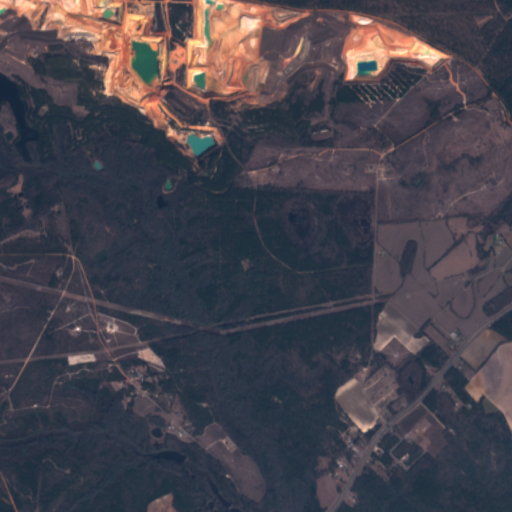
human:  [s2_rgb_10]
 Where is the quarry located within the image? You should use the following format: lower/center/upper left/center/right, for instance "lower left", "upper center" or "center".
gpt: The quarry is located in the upper of the image.
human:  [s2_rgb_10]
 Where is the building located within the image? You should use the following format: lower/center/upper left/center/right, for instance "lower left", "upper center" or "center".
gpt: The building is located in the lower right of the image.
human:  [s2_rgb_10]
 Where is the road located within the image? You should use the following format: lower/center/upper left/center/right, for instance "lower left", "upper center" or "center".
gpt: There is no road in the image.